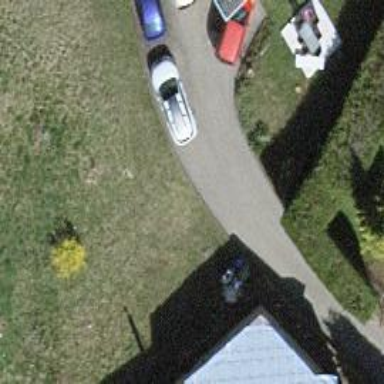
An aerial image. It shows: Driveway.